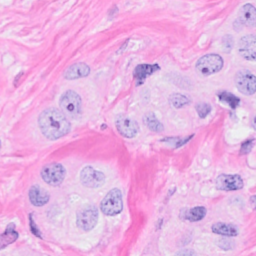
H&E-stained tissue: Breast